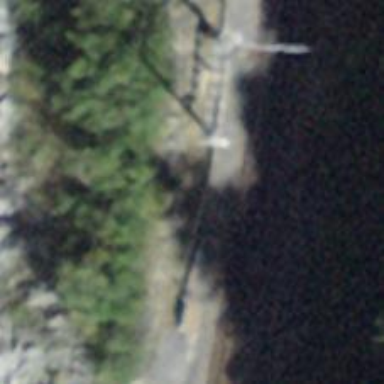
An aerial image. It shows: Railway signal.